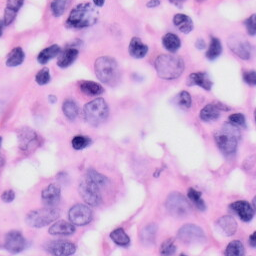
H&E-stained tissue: Skin